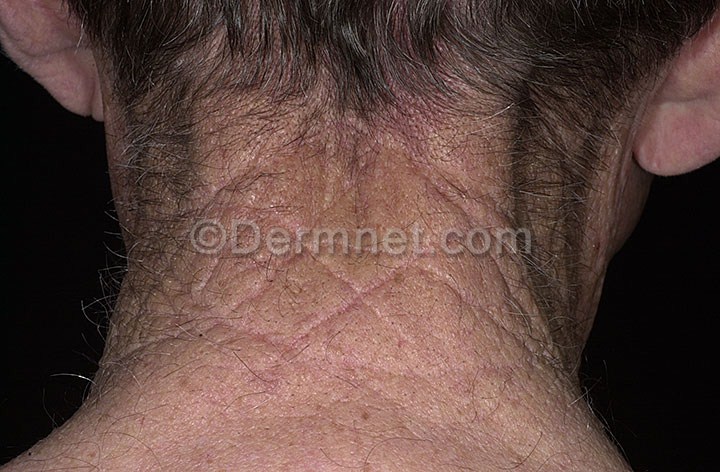
Disease: Light Diseases and Disorders of Pigmentation